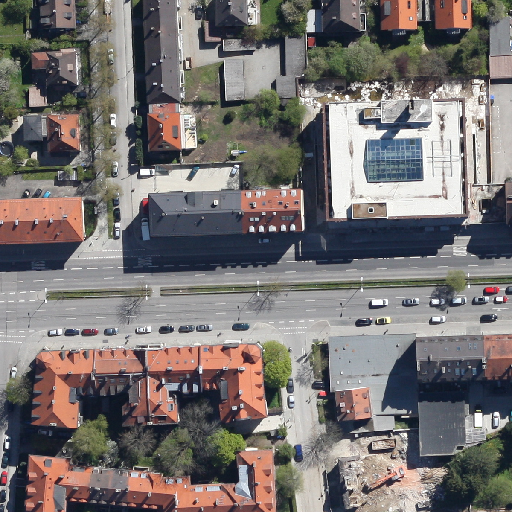
Referring expression: bikeway along with tree